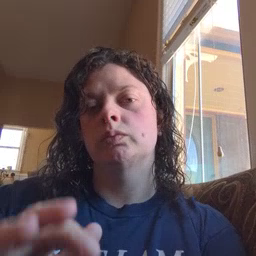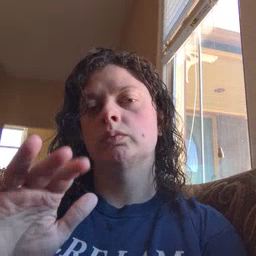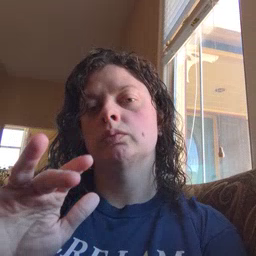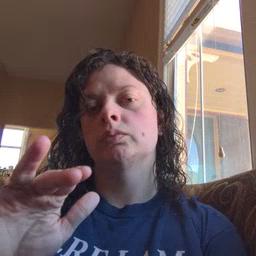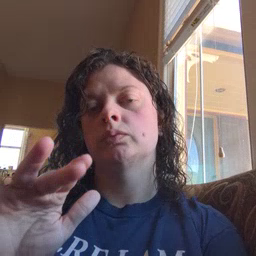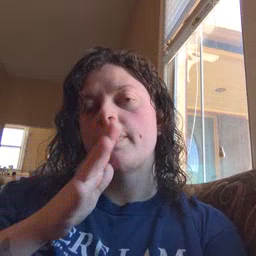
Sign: grandma